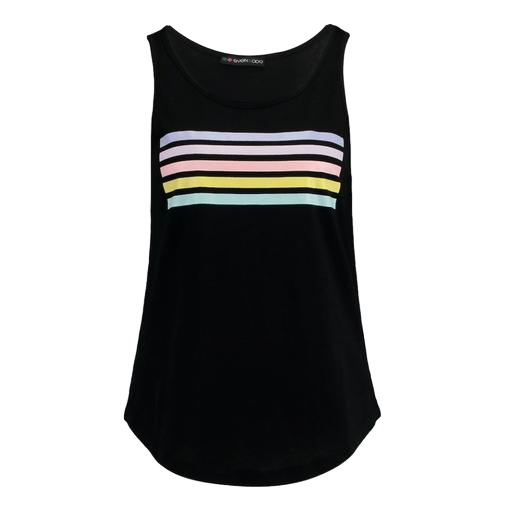
black striped tank top, striped tank top, black curved hem tank top, white background